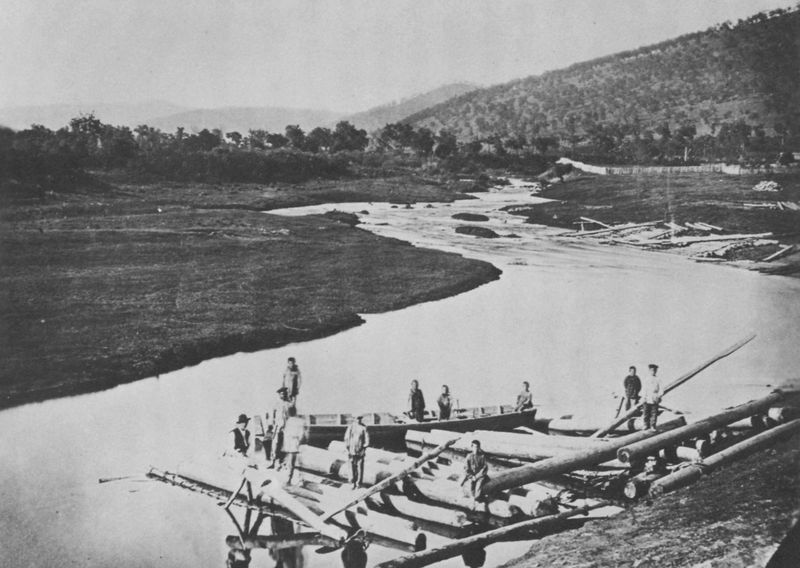
Titel: Ansicht vom Unterlauf des Amur
Künstler: Russischer Photograph
Standort: Paris
Institution: Société de Géographie Française
Schlagwörter: baum, berg, felsen, mann, schatten, wasser, weiß, baumstämme, bäume, fluss, landschaft, menschen, see, ufer, frau, grau, holz, licht, männer, schwarz, wiese, stein, steine, hügel, natur, gewässer, wiesen, tal, wald, arbeit, boot, kahn, biegung, schiffer, abhang, transport, berge, fels, gebirge, arbeiter, anleger, holzstämme, stämme, balken, foto, fotografie, photographie, stangen, schwarzweiß, photo, floss, flösser, holzfäller, hügelland, stange, fotographie, aufnahme, anlegestelle, flosse, staken, dock, abholzen, flöser, tranzport